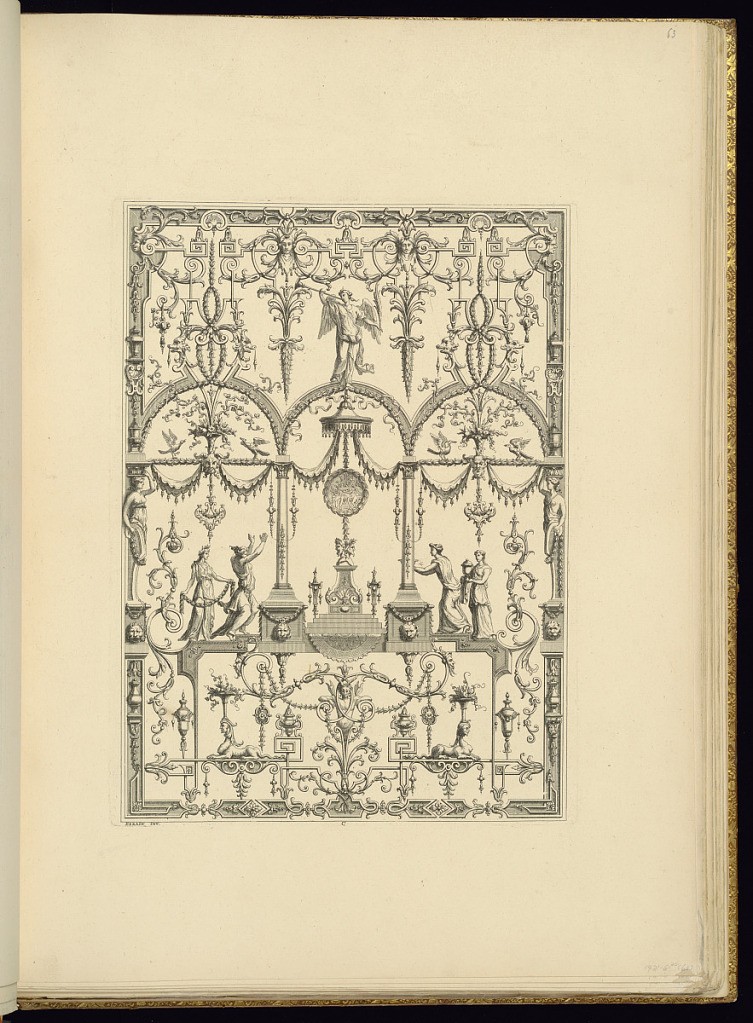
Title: Panel Design of Grotesque Ornamentation
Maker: Jean Berain, the elder, French, 1640-1711
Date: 1711
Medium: Engraving on laid paper
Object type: Bound print
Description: Panel of symmetrical grotesque ornamentation with figures in antique garb approaching an altar under a baldachin at the center. The plate is signed and lettered "C."